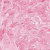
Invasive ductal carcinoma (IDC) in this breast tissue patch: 0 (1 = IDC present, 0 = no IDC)